Field crop: tomato
Growth stage: 2
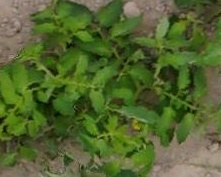
Species: tomato